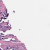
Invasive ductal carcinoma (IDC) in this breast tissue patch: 1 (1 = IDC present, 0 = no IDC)